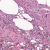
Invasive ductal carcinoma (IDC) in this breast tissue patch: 0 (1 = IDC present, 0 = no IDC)